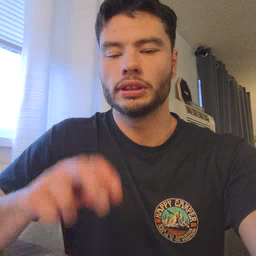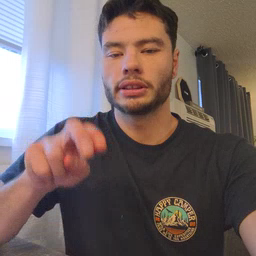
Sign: chair